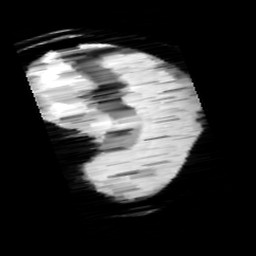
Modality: minIP
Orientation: sagittal
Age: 11
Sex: male
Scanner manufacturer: siemens
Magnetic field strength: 3 T
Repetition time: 0.027 s
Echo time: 0.02 s